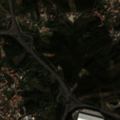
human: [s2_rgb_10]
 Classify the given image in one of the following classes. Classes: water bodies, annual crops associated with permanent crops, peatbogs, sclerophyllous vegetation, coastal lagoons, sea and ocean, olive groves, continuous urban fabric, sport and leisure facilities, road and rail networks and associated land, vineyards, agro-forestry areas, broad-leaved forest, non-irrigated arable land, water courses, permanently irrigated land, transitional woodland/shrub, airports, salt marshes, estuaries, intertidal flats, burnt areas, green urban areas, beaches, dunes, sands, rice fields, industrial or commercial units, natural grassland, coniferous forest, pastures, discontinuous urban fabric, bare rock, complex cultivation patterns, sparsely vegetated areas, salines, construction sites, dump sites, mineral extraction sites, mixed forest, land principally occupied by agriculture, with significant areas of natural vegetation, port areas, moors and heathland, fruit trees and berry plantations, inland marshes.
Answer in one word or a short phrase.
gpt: continuous urban fabric, industrial or commercial units, road and rail networks and associated land, permanently irrigated land, annual crops associated with permanent crops, complex cultivation patterns, mixed forest